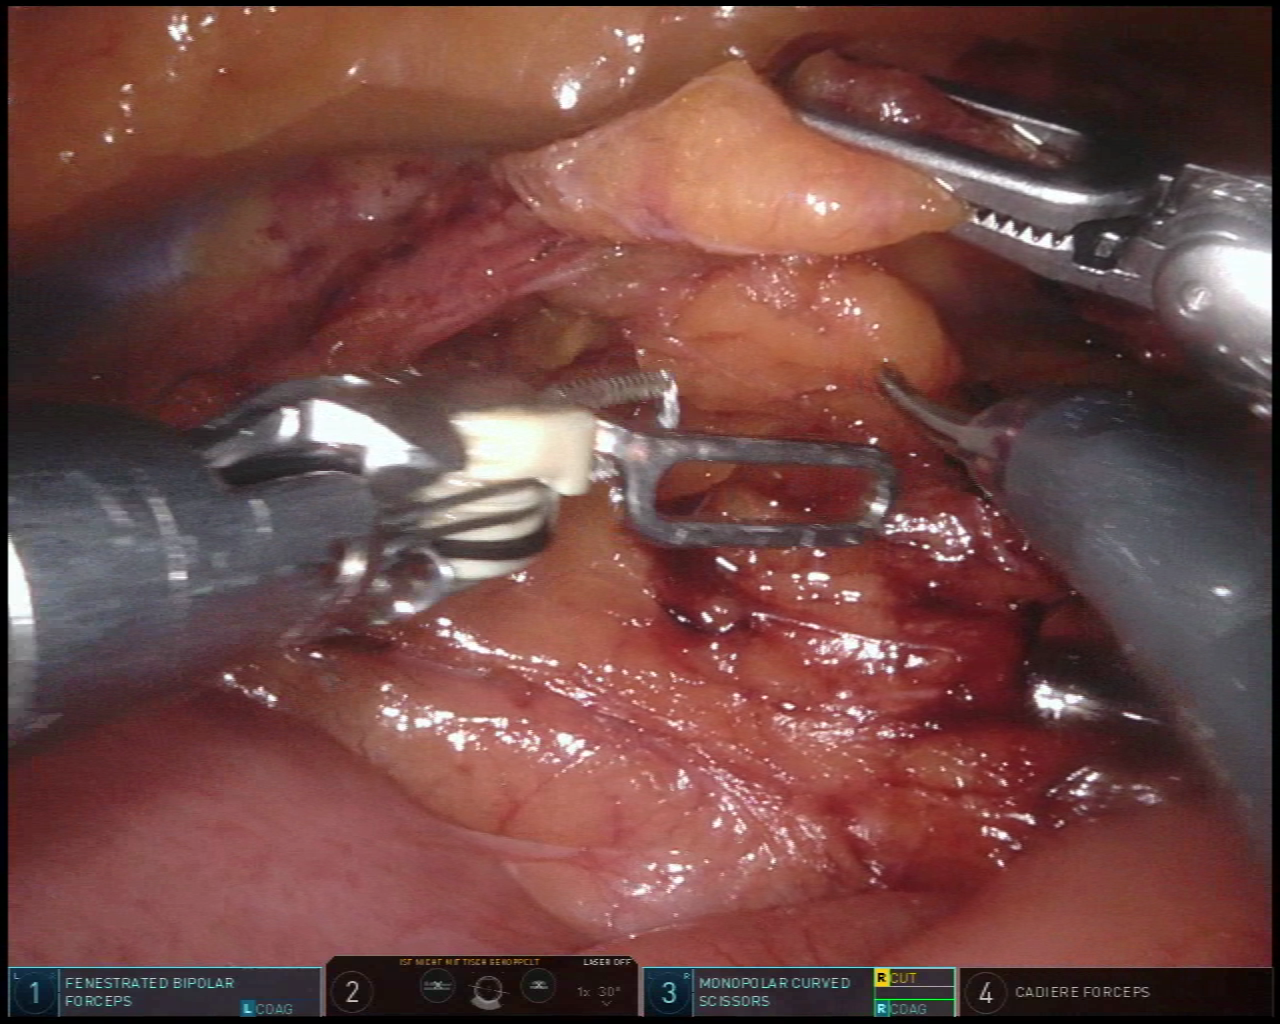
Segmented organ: small_intestine
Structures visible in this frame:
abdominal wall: no
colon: no
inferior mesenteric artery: no
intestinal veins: yes
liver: no
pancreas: no
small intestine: yes
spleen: no
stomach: no
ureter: no
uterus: no
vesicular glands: no